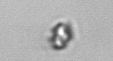
Label: Heterocapsa_rotundata